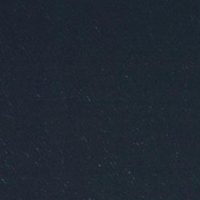
EUNIS habitat code: 14
Species observed at this site:
Polygonum aviculare